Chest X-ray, AP view. Patient: 55 years old, sex F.
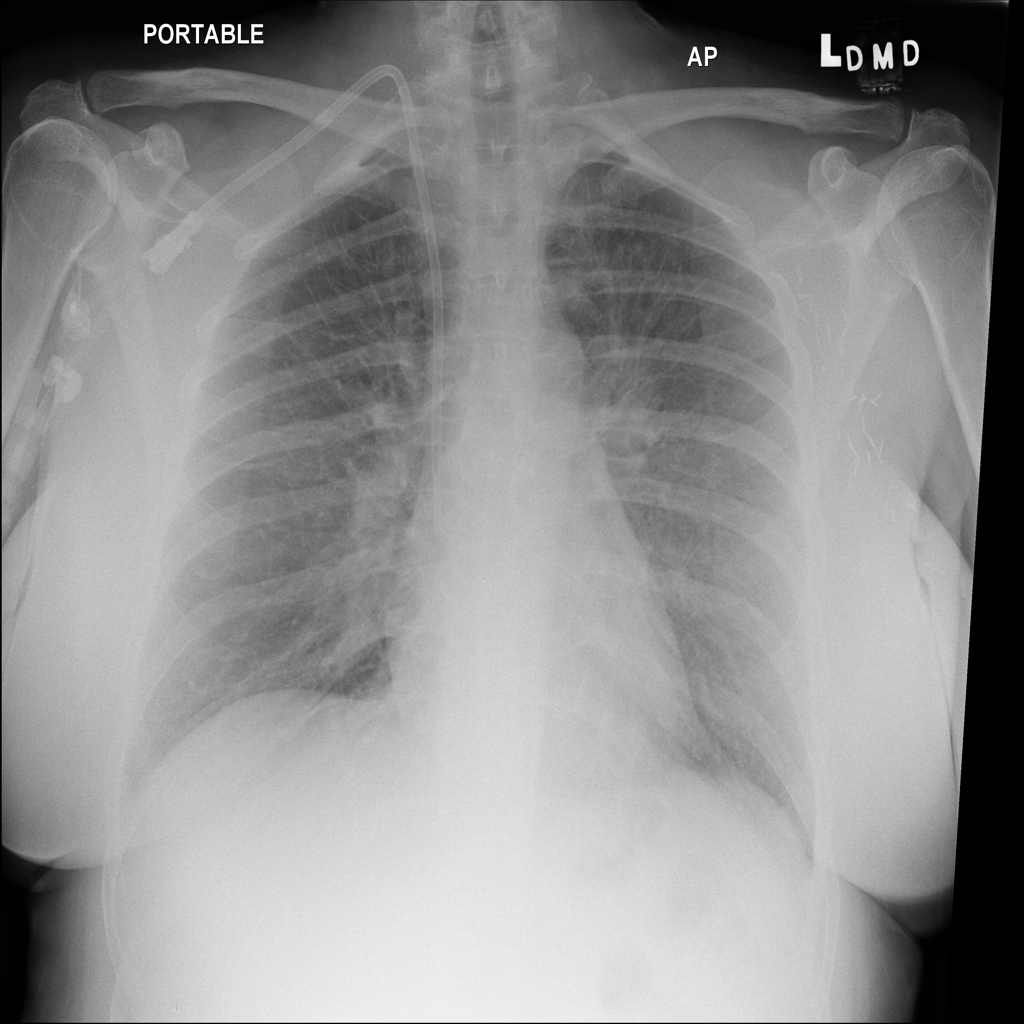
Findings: Edema, Infiltration